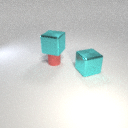
small red rubber cylinder below large cyan metal cube